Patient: sex F, age 31
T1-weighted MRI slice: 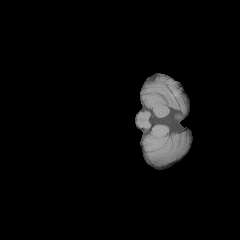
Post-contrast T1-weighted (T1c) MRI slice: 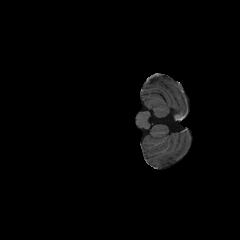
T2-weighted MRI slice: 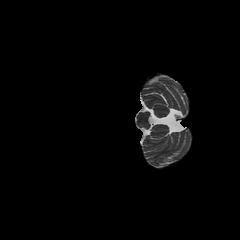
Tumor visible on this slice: no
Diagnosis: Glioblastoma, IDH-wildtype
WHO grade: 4